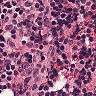
Metastatic tissue present: no